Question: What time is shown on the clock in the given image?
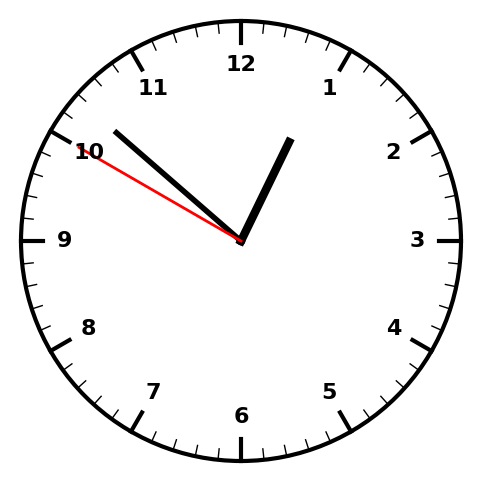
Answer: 12:51:50